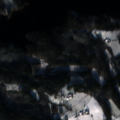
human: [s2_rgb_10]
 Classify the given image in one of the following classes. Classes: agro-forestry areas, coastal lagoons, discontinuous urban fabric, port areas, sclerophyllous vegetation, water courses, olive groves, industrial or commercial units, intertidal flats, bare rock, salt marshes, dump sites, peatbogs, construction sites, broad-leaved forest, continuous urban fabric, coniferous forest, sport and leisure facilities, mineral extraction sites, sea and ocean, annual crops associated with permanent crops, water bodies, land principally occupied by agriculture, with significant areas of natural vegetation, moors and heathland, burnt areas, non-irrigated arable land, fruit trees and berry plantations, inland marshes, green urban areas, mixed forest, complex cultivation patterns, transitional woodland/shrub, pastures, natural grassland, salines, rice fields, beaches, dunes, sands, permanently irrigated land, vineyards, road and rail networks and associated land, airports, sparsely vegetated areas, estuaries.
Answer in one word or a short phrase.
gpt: land principally occupied by agriculture, with significant areas of natural vegetation, coniferous forest, mixed forest, water bodies